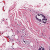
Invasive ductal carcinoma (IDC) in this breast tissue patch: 0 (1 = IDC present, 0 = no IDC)